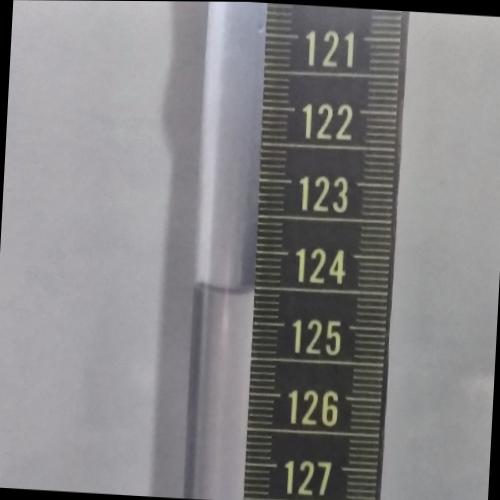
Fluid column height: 124.6 cm